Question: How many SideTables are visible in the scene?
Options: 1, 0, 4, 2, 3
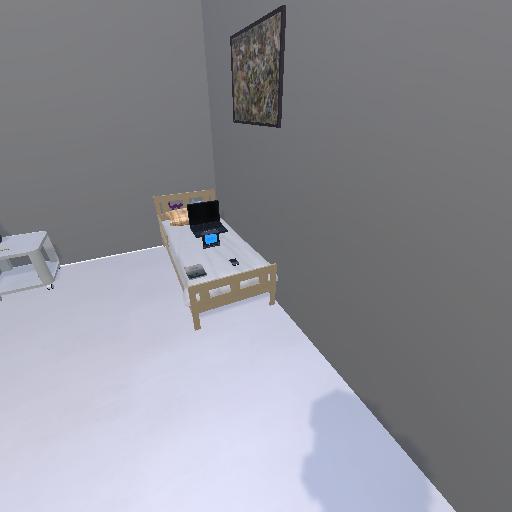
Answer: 1